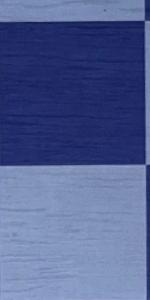
Label: Empty